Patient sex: F
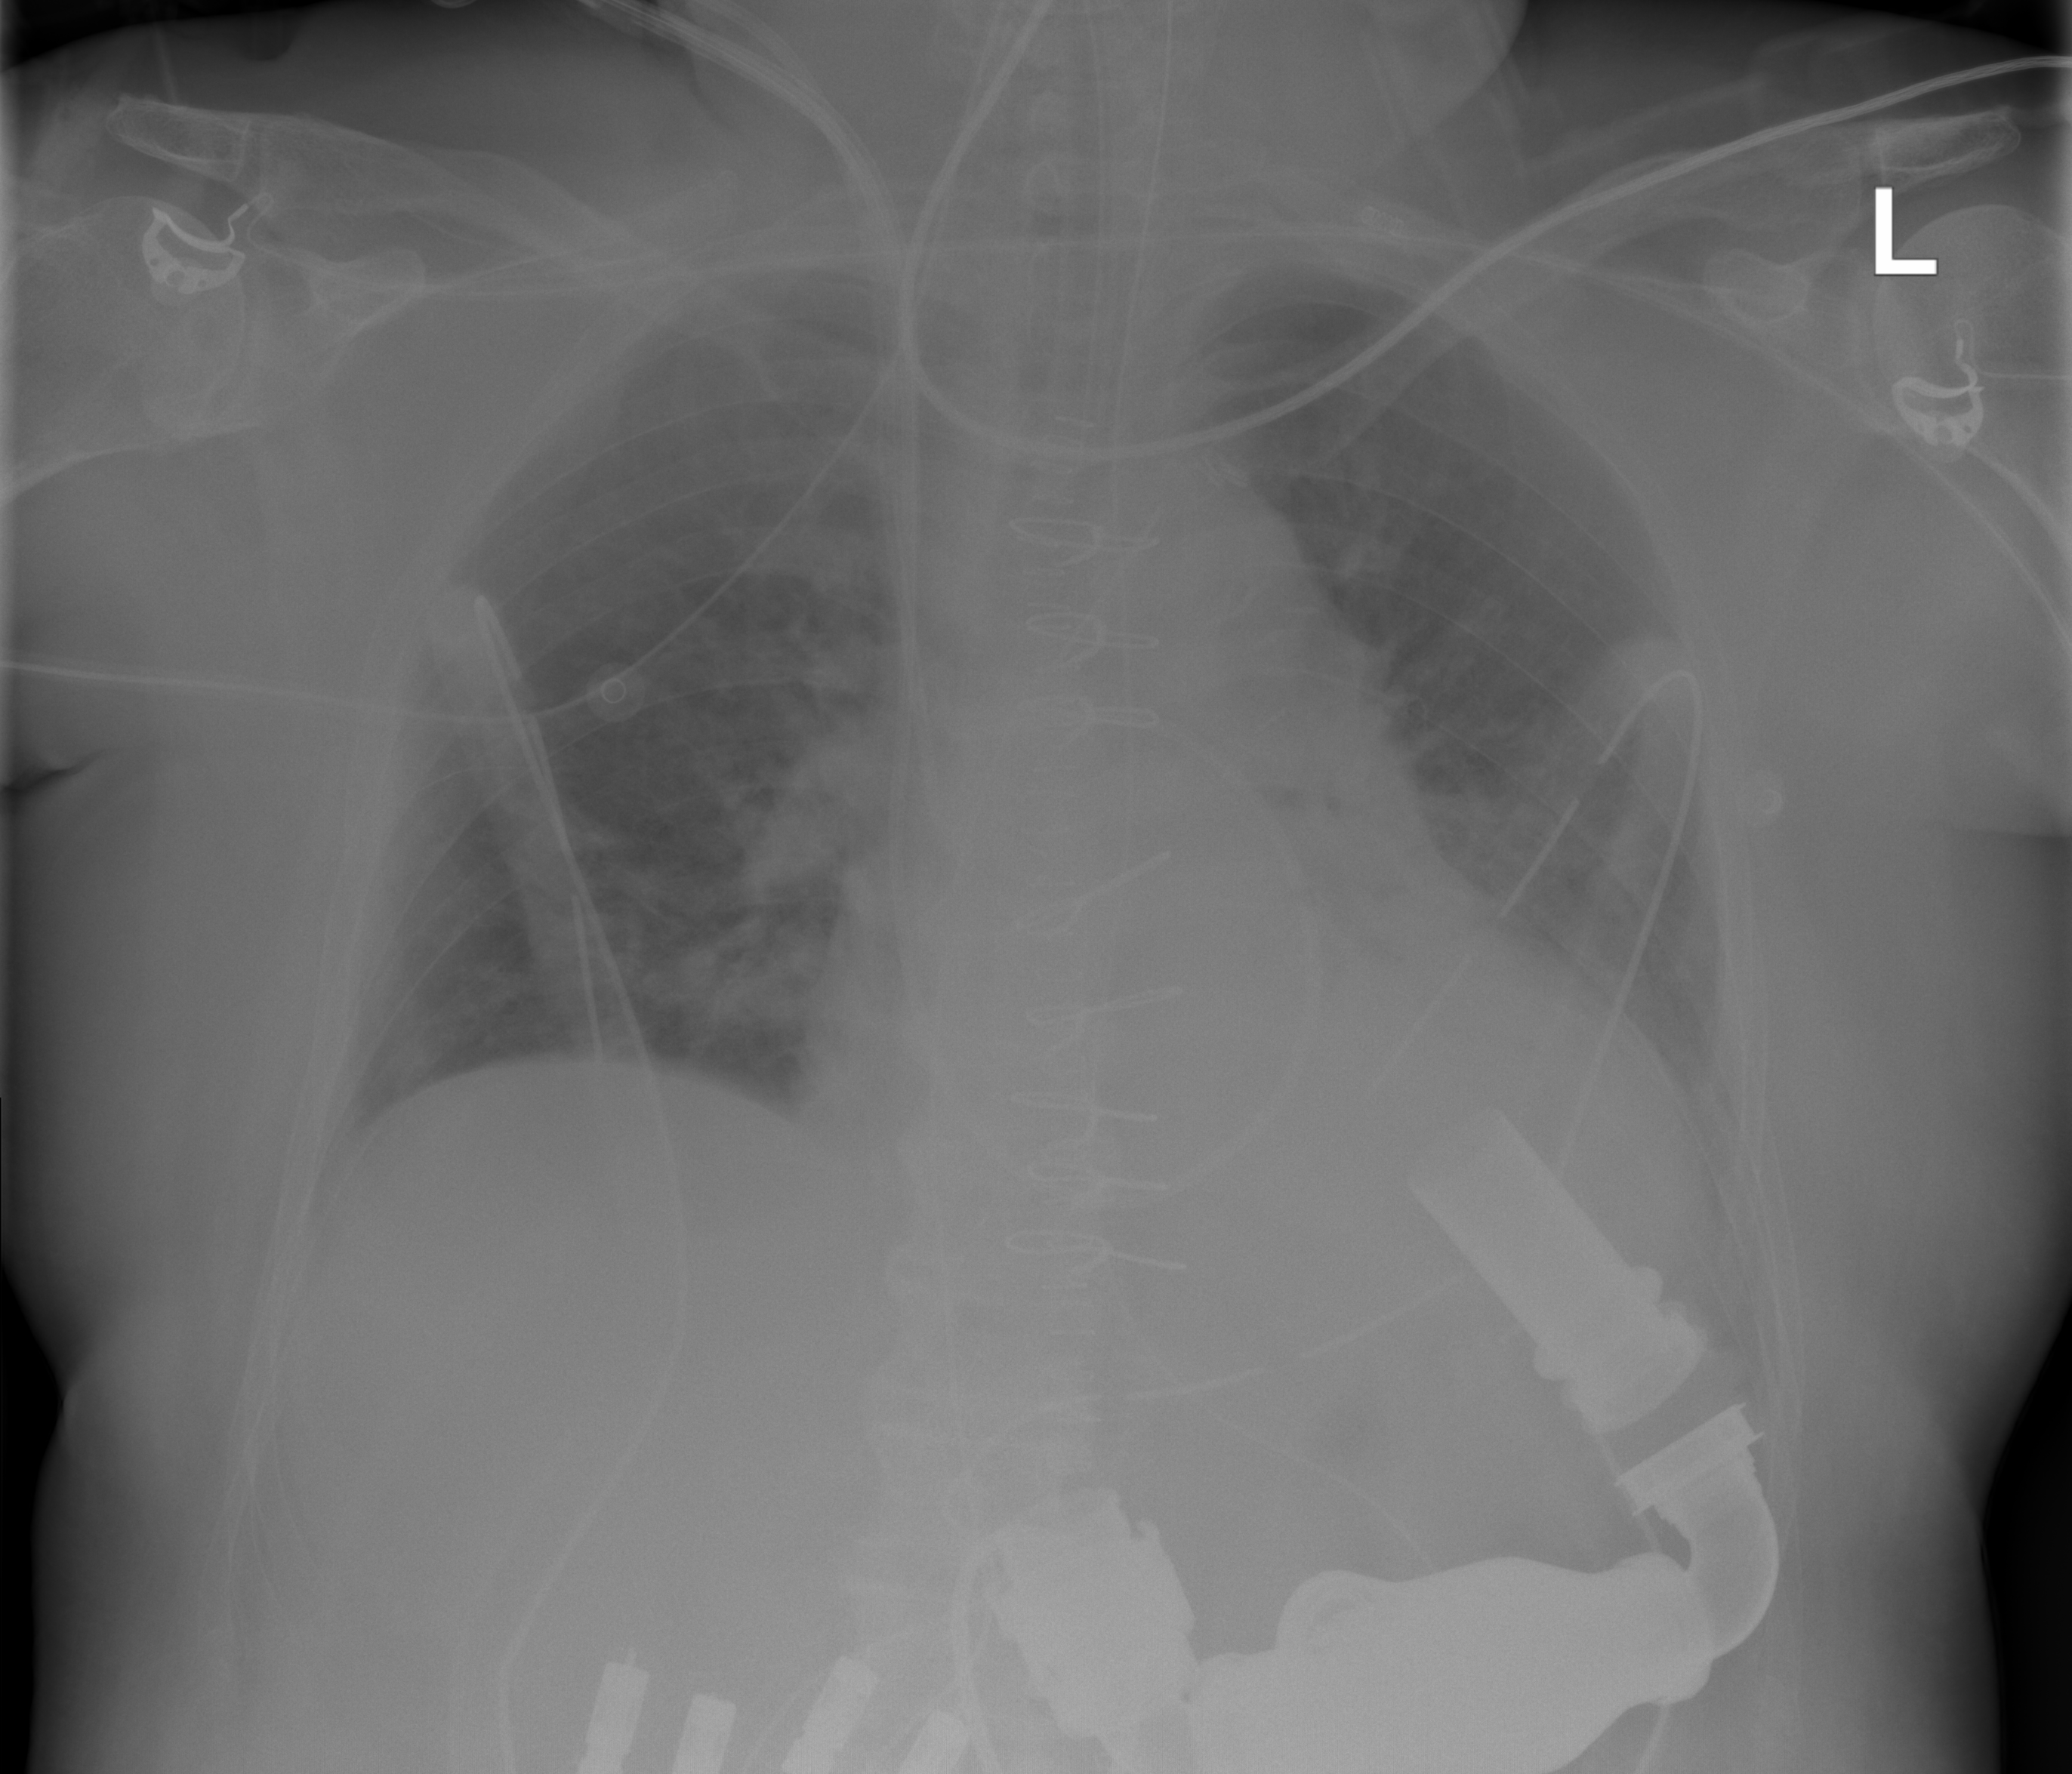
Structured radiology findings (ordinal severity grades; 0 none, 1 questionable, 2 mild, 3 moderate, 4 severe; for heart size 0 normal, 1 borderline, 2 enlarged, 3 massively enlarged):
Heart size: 2
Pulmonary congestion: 2
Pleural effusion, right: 1
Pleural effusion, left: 2
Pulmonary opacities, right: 2
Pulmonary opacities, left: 2
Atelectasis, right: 2
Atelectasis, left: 2